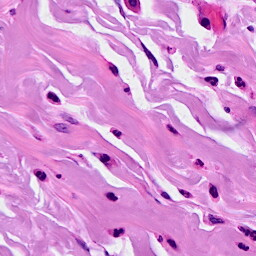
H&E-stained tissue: Breast